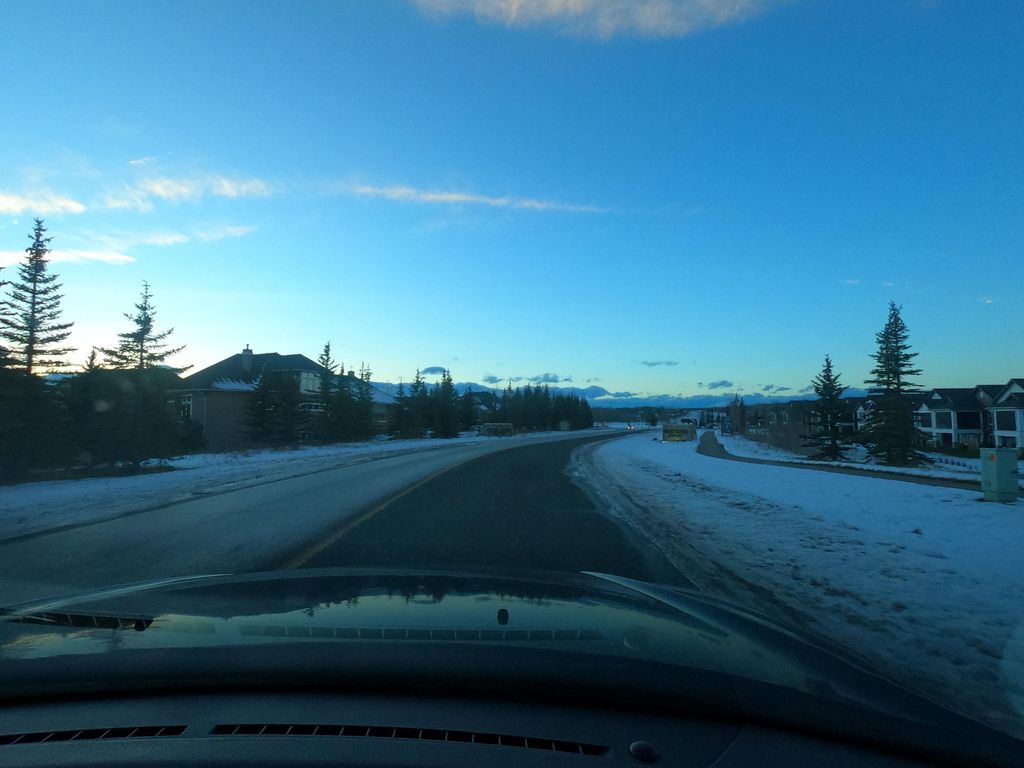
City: calgary